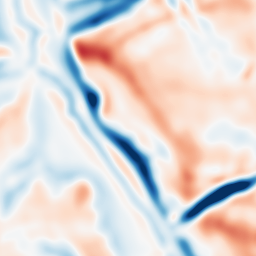
Category: multiscale
Decomposition family: dog
Decomposition parameters: sigma_low: 5
sigma_high: 10
Upsampling method: quintic
Upsampling parameters: scale: 4
Upsampling scale: 4